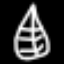
Label: leaf